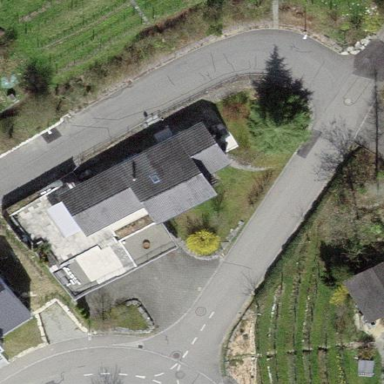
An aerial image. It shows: Detached building with gabled roof.